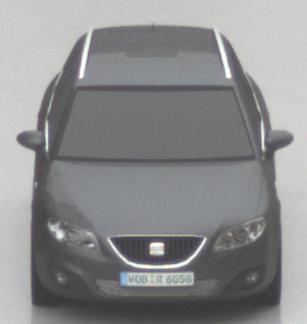
Make: SEAT
Model: Exeo ST 1.6
Detailed model: Exeo (3R) ST
Model produced from: 2010/05
Model produced until: 2010/08
Doors: 5
Color: gray
Road condition: wet road
Daytime: midday
Contrast: low contrast